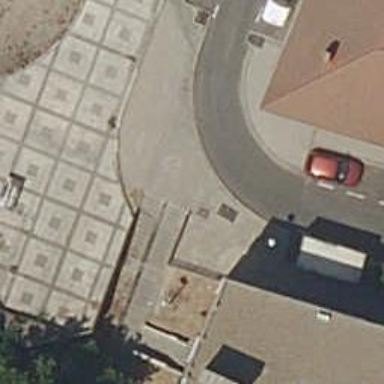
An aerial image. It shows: Road with steps.